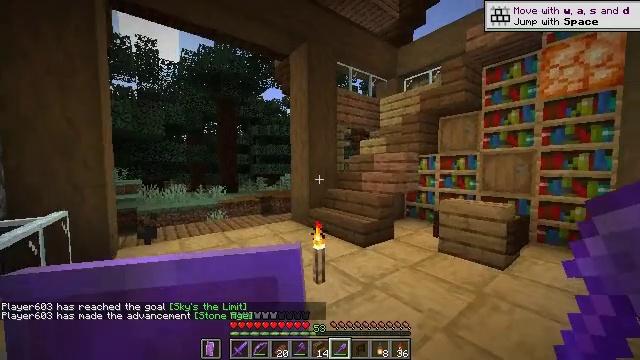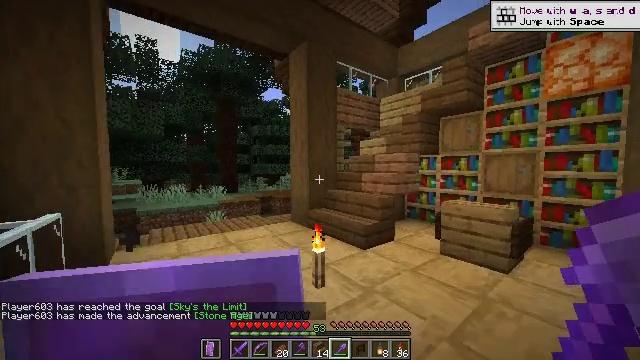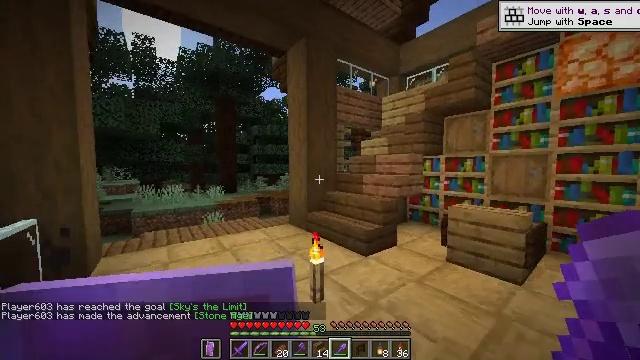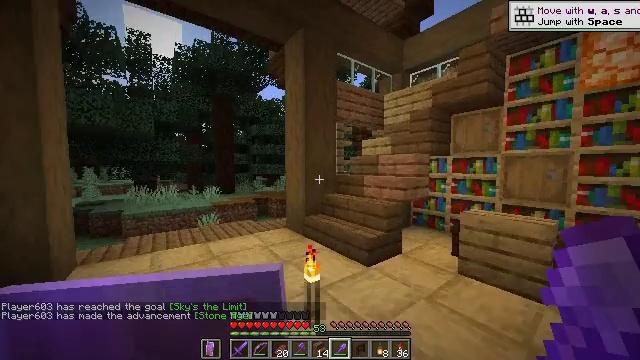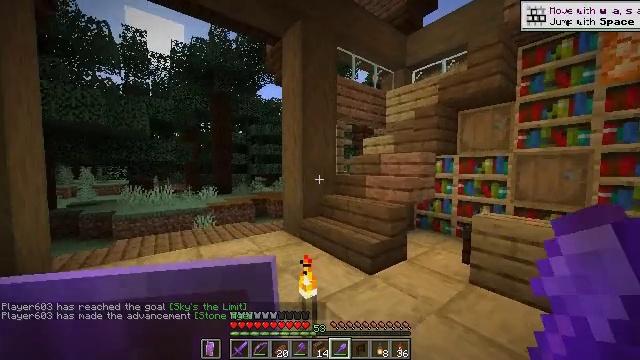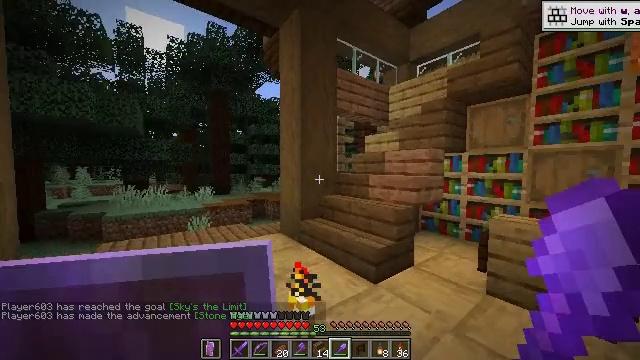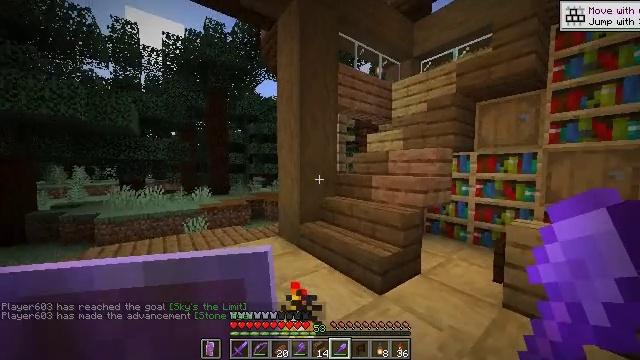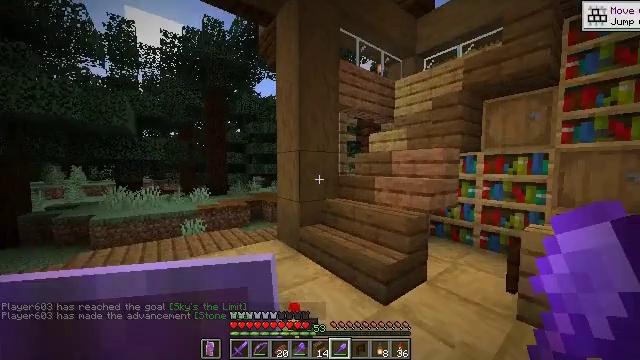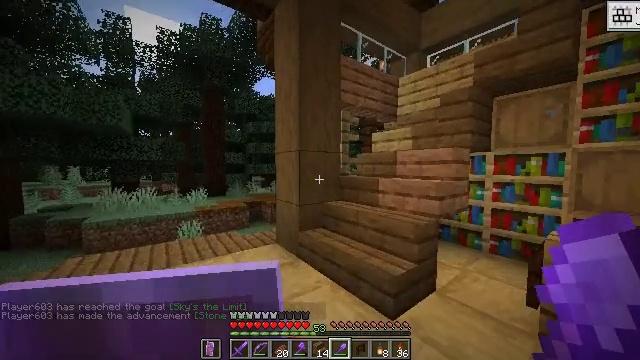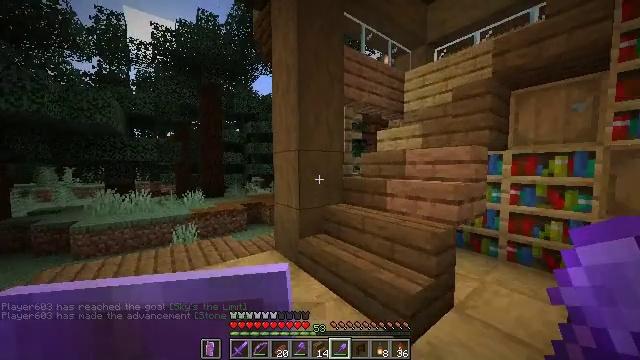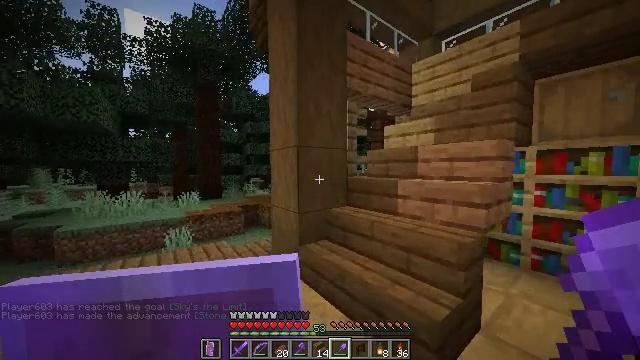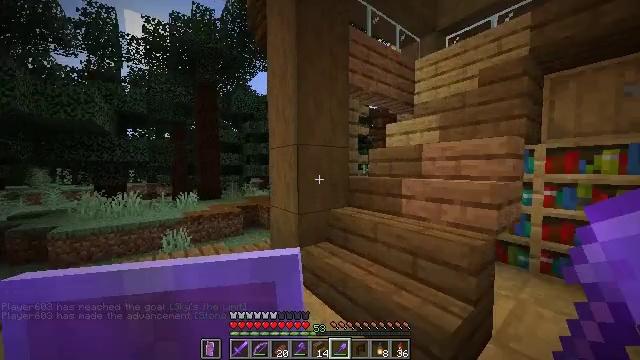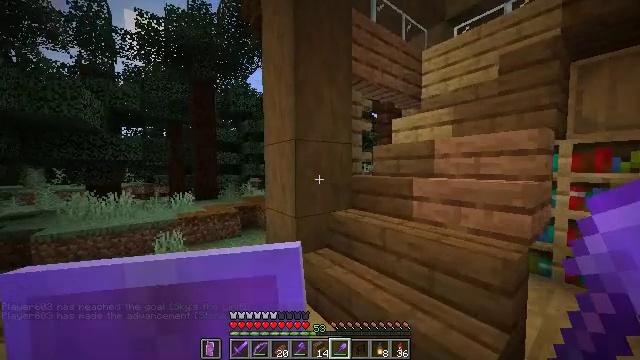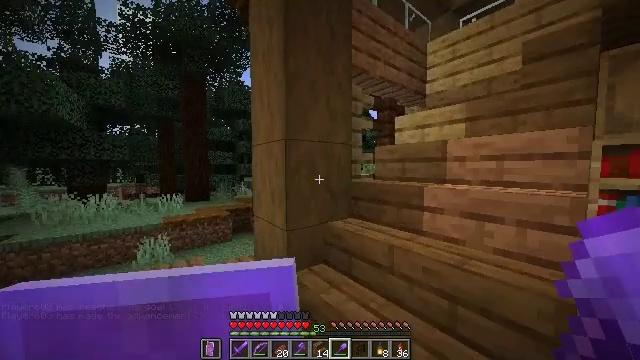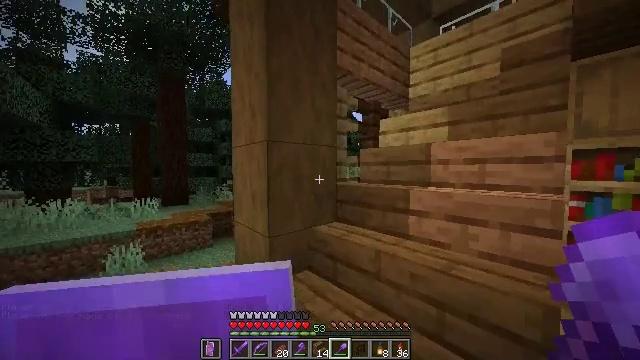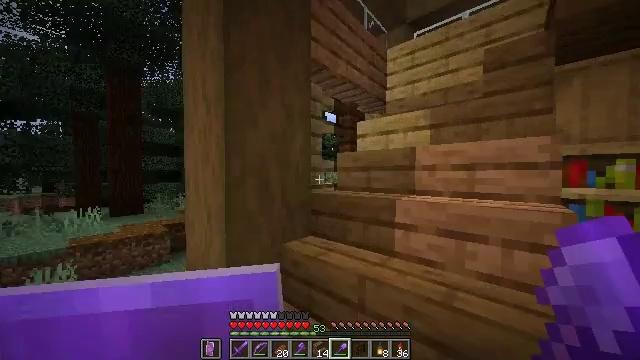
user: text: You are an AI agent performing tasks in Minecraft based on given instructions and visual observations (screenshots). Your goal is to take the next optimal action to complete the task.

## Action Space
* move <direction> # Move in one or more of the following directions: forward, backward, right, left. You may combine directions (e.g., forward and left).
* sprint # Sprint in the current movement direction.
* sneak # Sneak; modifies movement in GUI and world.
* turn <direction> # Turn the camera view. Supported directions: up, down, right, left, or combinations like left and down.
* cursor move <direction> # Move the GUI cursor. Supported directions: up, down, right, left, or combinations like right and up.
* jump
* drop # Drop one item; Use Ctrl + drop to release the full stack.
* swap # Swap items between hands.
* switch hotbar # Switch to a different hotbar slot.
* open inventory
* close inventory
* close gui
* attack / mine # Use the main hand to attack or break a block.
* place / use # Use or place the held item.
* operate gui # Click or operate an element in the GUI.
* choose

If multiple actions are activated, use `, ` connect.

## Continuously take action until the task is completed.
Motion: motion action
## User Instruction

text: Mine the beehive on the tree.
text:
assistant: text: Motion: move forward, sprint
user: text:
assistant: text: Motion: move forward, sprint
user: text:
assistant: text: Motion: move forward, sprint
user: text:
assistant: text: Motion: move forward, sprint
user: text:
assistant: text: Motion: move forward, sprint
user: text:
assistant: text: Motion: move forward, sprint
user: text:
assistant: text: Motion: move forward, sprint
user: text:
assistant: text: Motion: move forward, sprint
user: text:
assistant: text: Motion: move forward, sprint
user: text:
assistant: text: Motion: move forward, sprint
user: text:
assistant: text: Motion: move forward, sprint
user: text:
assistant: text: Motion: move forward, sprint
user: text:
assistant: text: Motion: move forward, sprint
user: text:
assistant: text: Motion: move forward, sprint, turn right
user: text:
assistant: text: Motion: move forward, sprint, turn right and up
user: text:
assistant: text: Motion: move forward, sprint, turn right and up
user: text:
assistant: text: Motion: move forward, sprint, turn right and up
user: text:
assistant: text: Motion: move forward, sprint, turn right
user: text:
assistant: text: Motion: move forward, sprint, turn right
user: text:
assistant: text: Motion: move forward, sprint, turn right and up
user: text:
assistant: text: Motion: move forward, sprint
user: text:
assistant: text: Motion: move forward, sprint
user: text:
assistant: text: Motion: move forward, sprint
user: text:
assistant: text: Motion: move forward, sprint
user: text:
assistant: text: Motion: move forward, sprint
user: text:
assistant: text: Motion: move forward, sprint, turn right and down
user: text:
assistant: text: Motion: move forward, sprint, turn right and down
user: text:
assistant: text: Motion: move forward, sprint, turn right and down
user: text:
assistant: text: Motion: move forward, sprint, turn right and down
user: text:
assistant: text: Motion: move forward, sprint, turn right